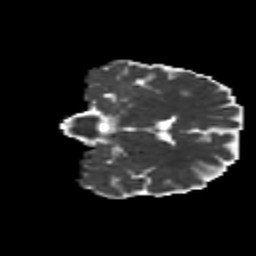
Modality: MD
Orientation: coronal
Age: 25
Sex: male
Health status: healthy
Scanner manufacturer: siemens
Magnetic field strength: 3 T
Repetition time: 8.6 s
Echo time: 0.095 s